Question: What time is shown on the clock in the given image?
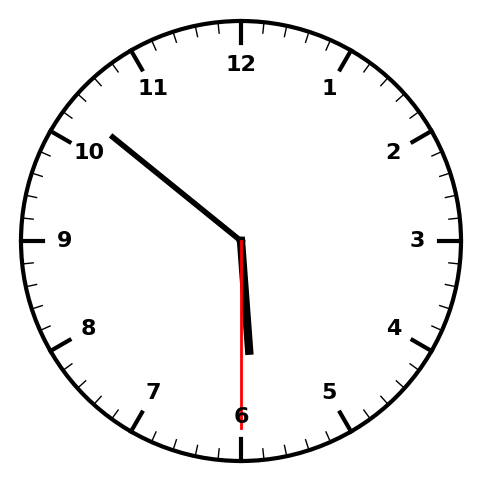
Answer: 05:51:30